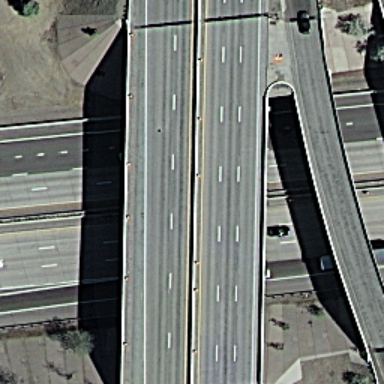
An overpass cross the roads vertically .